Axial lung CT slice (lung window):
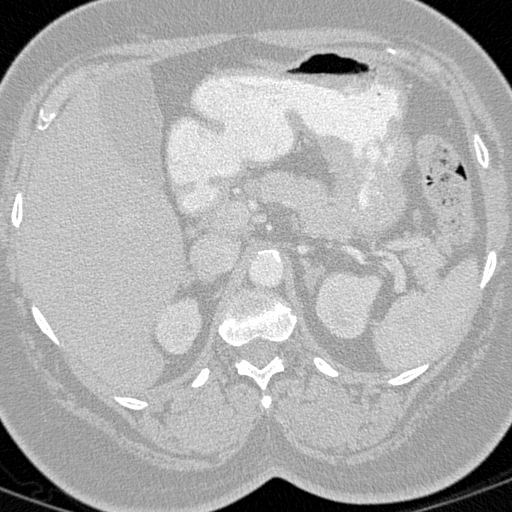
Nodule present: no